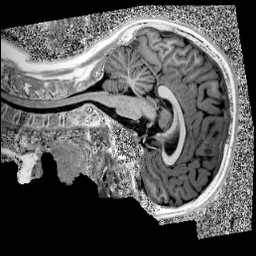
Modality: UNIT1
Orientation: sagittal
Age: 11
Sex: female
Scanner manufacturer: siemens
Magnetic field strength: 3 T
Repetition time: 4 s
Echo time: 0.00303 s